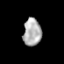
Tissue: prostate
Cell type: T cells
Senescence score: 0.6835
Nuclear area (px): 483
Mean DAPI intensity: 175.524